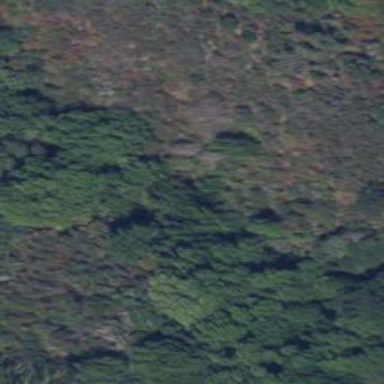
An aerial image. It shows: Area covered in scrub vegetation.